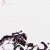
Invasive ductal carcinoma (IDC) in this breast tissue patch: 0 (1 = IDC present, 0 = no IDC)